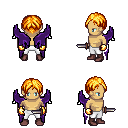
a pixel art fantasy rpg character, male body template, human, tanned skin, purple wings, white pants, light blonde parted hairstyle, gold gloves, maroon shoes, dagger, four views (front, back, left, right), 2x2 character sprite sheet, small pixel art, hard edges, no anti-aliasing